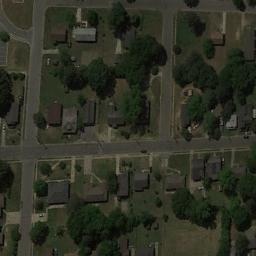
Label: medium_residential